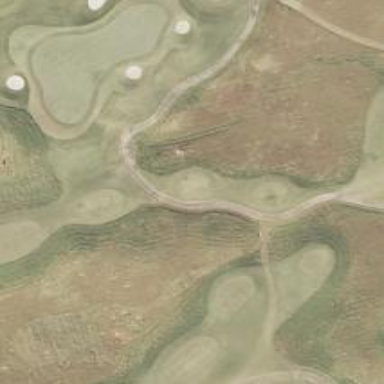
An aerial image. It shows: View of golf hole.